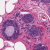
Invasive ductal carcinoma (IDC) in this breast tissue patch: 0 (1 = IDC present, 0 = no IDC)